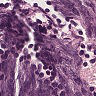
Metastatic tissue present: no